Question: A project I've been working on for the past few months is calculating the top area of an object taken with a 3D depth camera from top view.
1. capture a group of objects image(RGB,DEPTH data) from top-view
2. Instance Segmentation with RGB image
3. Calculate the real area of the segmented mask with DEPTH data
- - - -
In the example image, object 1 is located in the middle of the angle, so only the top of the object is visible, but object 2 is located outside the angle, so part of the top is lost and the side is visible.
Because of this, the mask area to be segmented is larger for objects located on the periphery than for objects located in the center.
I only want to find the area of the top of an object.

Is there a way to geometrically correct the area of an object located on outside of the image?
I tried to calibrate by multiplying the area calculated according to the angle formed by Vector 1 connecting the center point of the camera lens to the center point of the floor and Vector 2 connecting the center point of the lens to the center of gravity of the target object by a specific value.
However, I gave up because I couldn't logically explain how much correction was needed.
<URL>
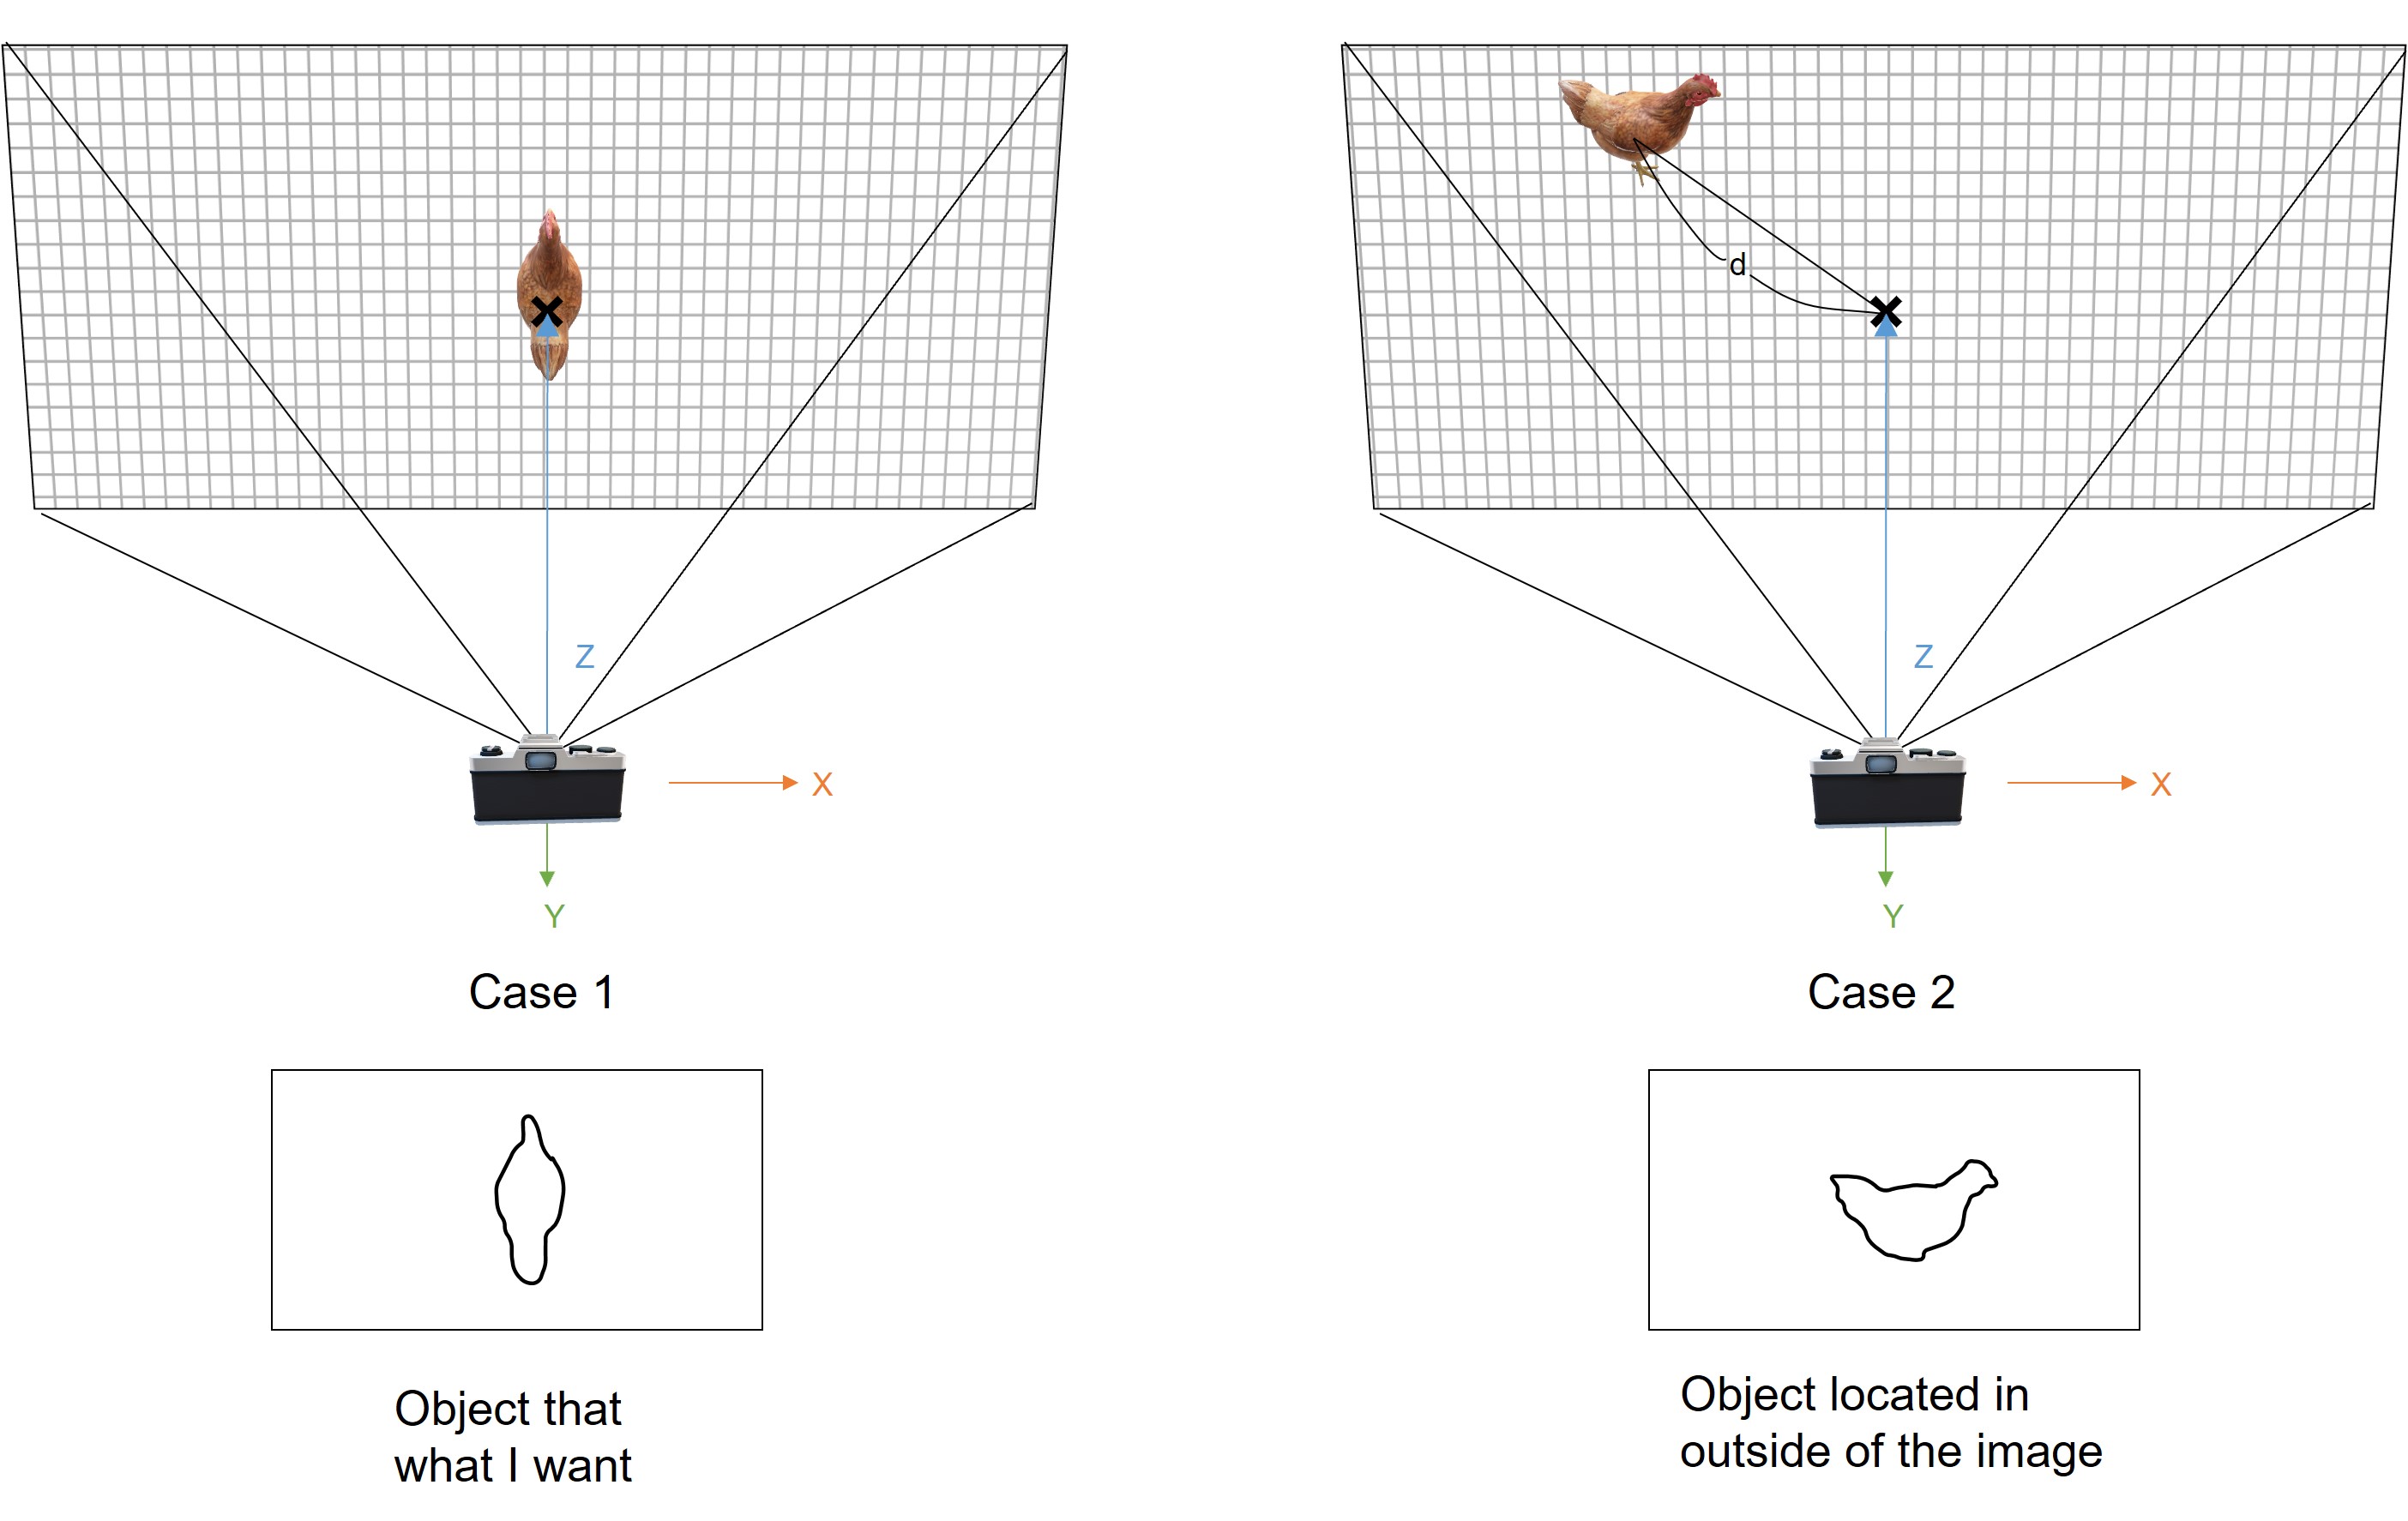
Answer: What I would do is convert your RGB and Depth image to 3D mesh (surface with bumps) using your camera settings (FOVs,focal length) something like this:
- <URL>
and then project it onto ground plane (perpendicul to camera view direction in the middle of screen). To obtain ground plane simply take 3 3D positions of the ground 'p0,p1,p2' (forming triangle) and using cross product to compute the ground normal:
'''
n = normalize(cross(p1-p0,p2-p1))
'''
now you plane is defined by 'p0,n' so just each 3D coordinate convert like this:
<URL>
by simply adding normal vector (towards ground) multiplied by distance to ground, if I see it right something like this:
'''
p' = p + n * dot(p-p0,n)
'''
That should eliminate the problem with visible sides on edges of FOV however you should also take into account that by showing side some part of top is also hidden so to remedy that you might also find axis of symmetry, and use just half of top side (that is not hidden partially) and just multiply the measured half area by 2 ...